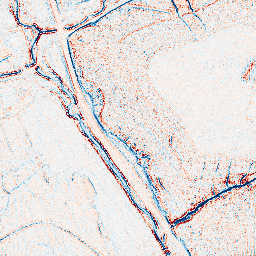
Category: edge_preserving
Decomposition family: bilateral
Decomposition parameters: d: 5
sigma_color: 150
sigma_space: 25
Upsampling method: fft_zeropad
Upsampling parameters: scale: 4
Upsampling scale: 4